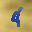
Label: 4